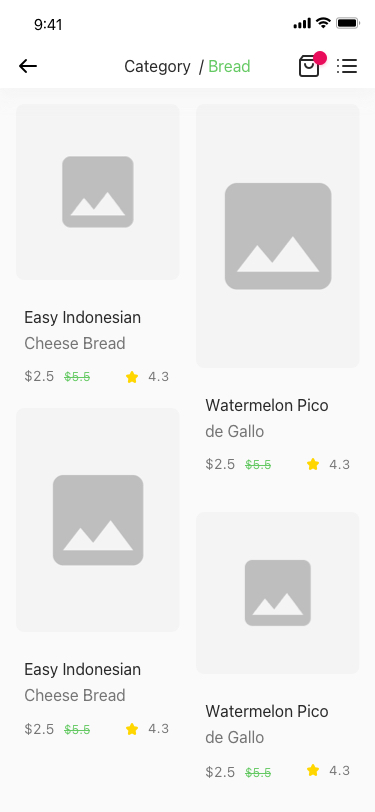
Text in this UI design:
4.3
Watermelon Pico
de Gallo
$5.5
$2.5
4.3
Easy Indonesian
Cheese Bread
$5.5
$2.5
4.3
Watermelon Pico
de Gallo
$5.5
$2.5
4.3
Easy Indonesian
Cheese Bread
$5.5
$2.5
Category  / Bread